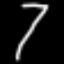
Label: hourglass